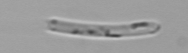
Label: Cerataulina_pelagica